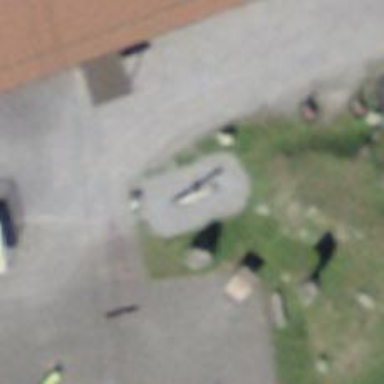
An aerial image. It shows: Seesaw in the playground.